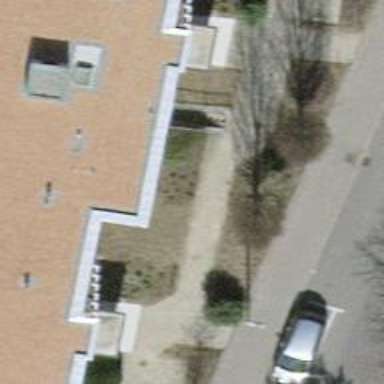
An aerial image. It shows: Urban tree adds touch of nature to the surroundings.